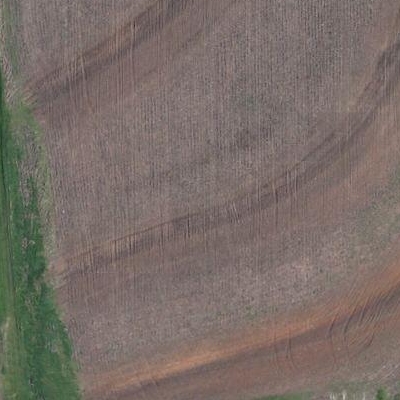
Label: Field